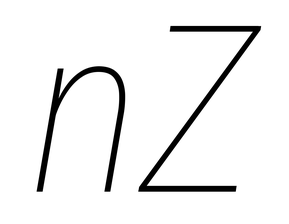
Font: Roboto-Italic_Condensed_Thin_Italic